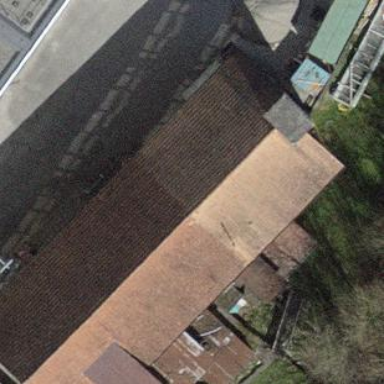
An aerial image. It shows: Building with tile roof.